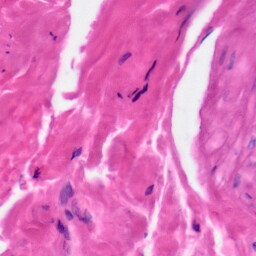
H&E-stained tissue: Skin